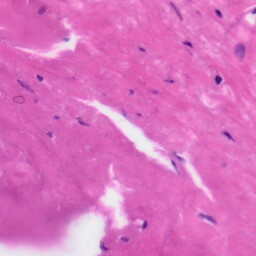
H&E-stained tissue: Tonsil